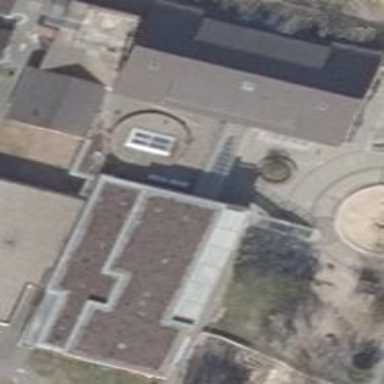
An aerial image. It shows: School building.